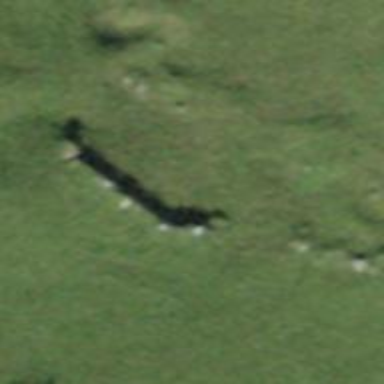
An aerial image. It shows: Dry stone wall barrier.